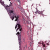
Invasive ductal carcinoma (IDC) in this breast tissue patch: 0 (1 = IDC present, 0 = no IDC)